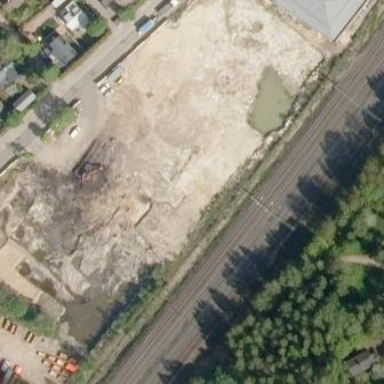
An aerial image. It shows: Brownfield site.